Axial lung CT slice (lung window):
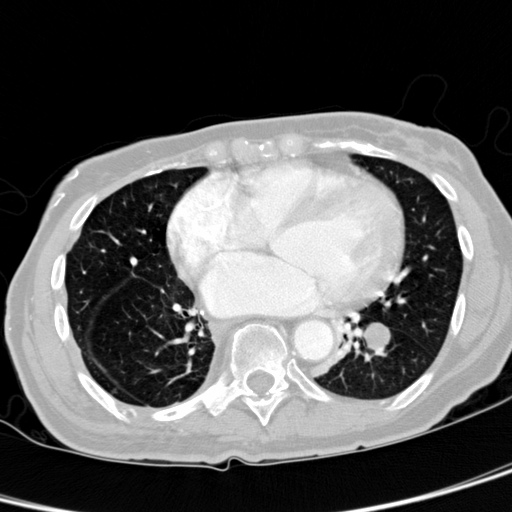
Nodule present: yes
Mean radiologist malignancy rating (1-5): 3.75